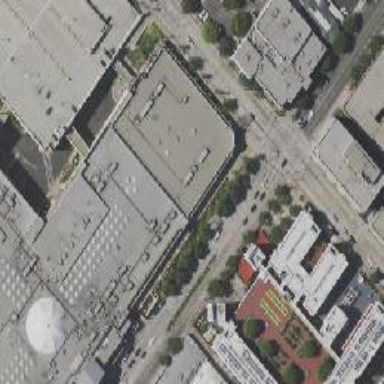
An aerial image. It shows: Retail building housing department store.